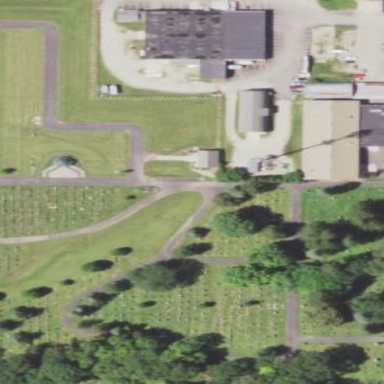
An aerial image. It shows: Cemetery.